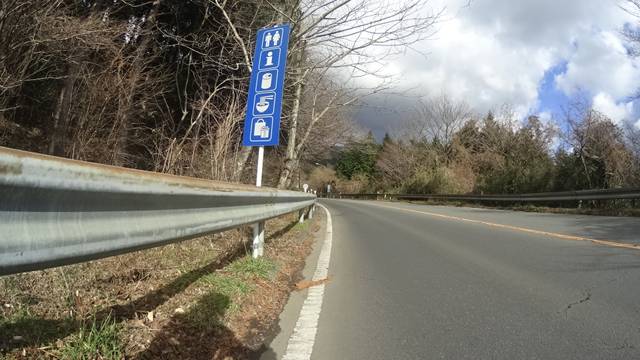
Region: Japan
Coordinates: 35.273, 138.991